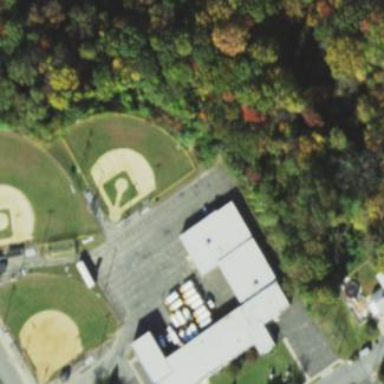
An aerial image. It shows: Baseball pitch for leisure land.